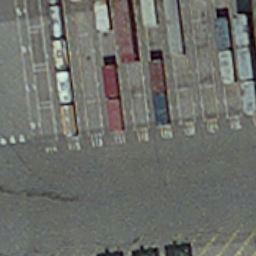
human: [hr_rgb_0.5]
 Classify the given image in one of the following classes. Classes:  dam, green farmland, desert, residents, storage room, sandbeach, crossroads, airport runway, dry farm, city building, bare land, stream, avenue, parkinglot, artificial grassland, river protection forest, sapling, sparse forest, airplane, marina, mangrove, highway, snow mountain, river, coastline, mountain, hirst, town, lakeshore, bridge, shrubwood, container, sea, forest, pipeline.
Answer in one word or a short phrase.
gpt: container